Field crop: maize
Growth stage: 2
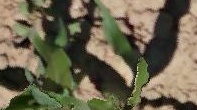
Species: maize